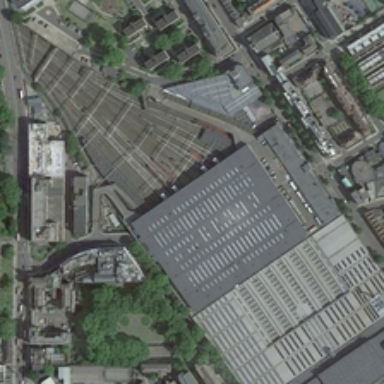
The railway station covers a large area .